Question: Simple question: Why this 2 fonts looks different at photoshop and at website.

At this picture - this first text is from html code, second is an image from photoshop. The same font, the same size - 30. But this first looks more "bold" than second. Why? I want to have a identically font as it is at photoshop (second picture).
Here css code:
'''
@font-face {
font-family: "SegoeWP";
src: url("fonts/play/SegoeWP.eot");
src: url("fonts/play/SegoeWP.eot?#iefix")
format("embedded-opentype"),
url("fonts/play/SegoeWP.woff") format("woff"),
url("fonts/play/SegoeWP.ttf") format("truetype"),
url("fonts/play/SegoeWP.svg#PlayRegular") format("svg");
font-weight: lighter;
}
#strona {
width: 1120px;
margin-left: auto;
margin-right: auto;
}
#Section1
{
font-family: "SegoeWP", Tahoma, Arial, sans-serif;
font-size: 30px;
}
header, footer, article, section, hgroup, nav, figure {
display: block;
}
body {
font-family: "SegoeWP", Tahoma, Arial, sans-serif;
background-image:url('background.jpg');
background-repeat: no-repeat;
background-position: top center;
color: #ffffff;
}
'''
And html code.
'''
<section id="Section1"> { mywebsite.NET } </section>
<img src="mojeportfolio.png" />
'''
any ideas? Greetings!
MORE
i found, that I have 3 types of SegoeWP font in folder. "SegoeWP", "SegoeWP-Light", "SegoeWP-Semibold". "SegoeWP" looks a litle bit too "bold", but this "SegoeWP-Light" is perfect and looks identical as in photoshop when i doubleclick it. How can I use it on my website? When I change this part -> url("fonts/play/SegoeWP-Light.*"), nothing change at website. What is wrong?
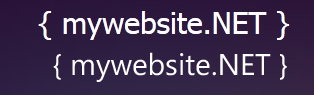
Answer: photoshop handles fonts a lot differently than a web browser ... because photoshop used functions like smoothing, kernel and others the font will almost always look different in a browser